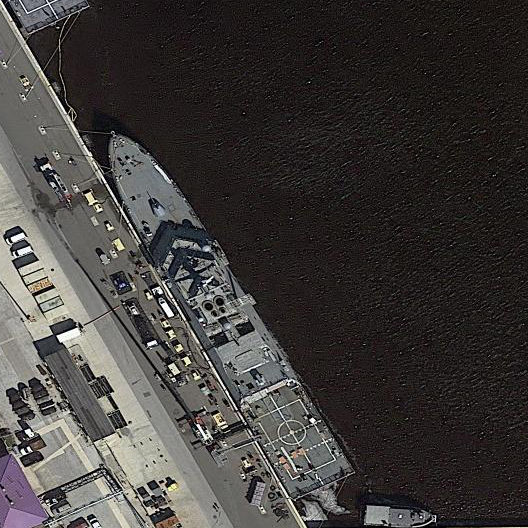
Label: Freedom-class_combat_ship